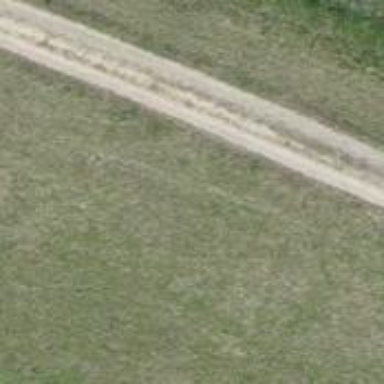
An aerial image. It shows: Track with grade2 tracktype.